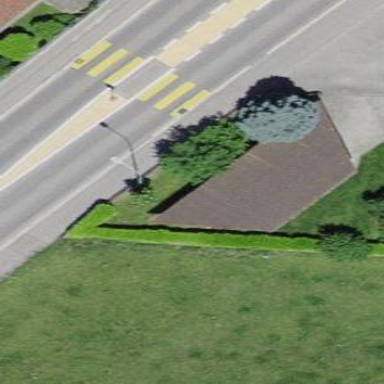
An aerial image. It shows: Garage.